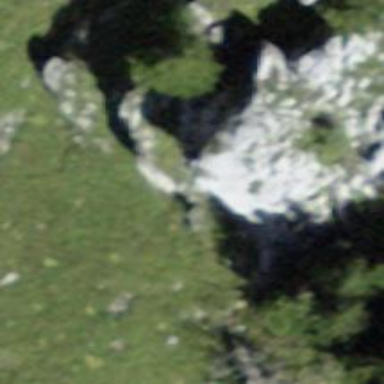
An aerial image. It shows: Natural cliff.